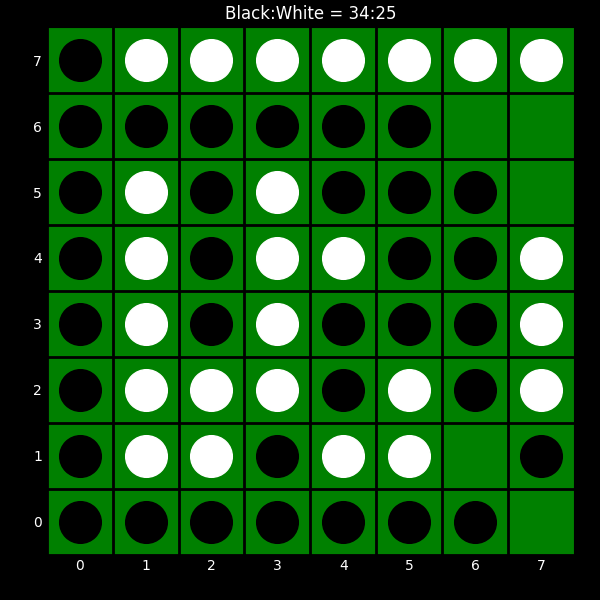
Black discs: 34
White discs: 25